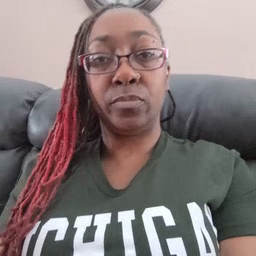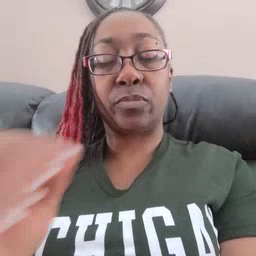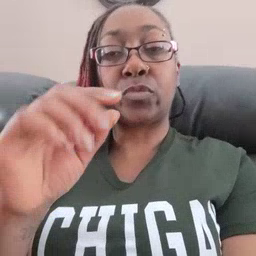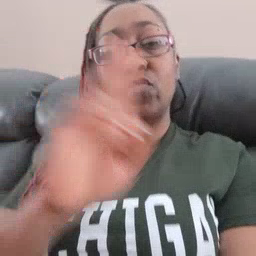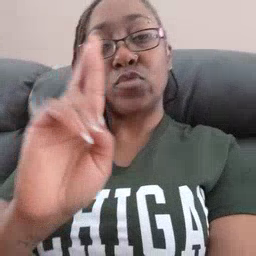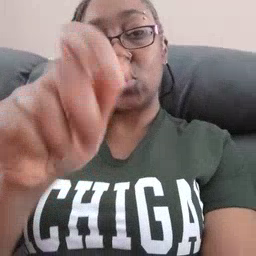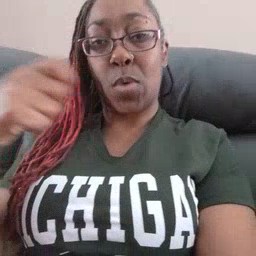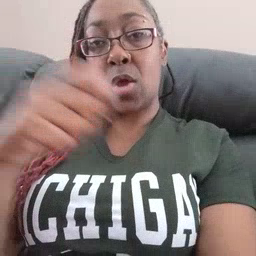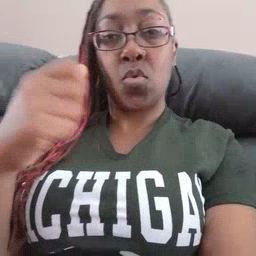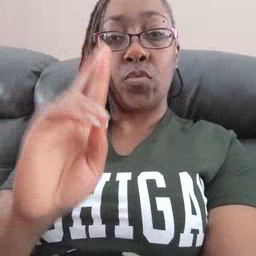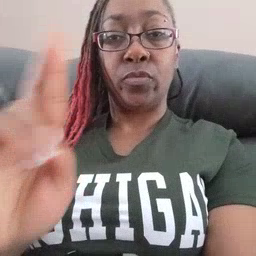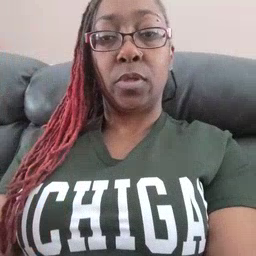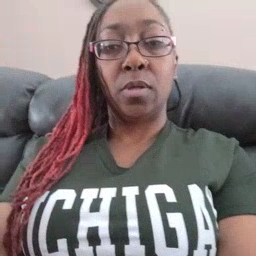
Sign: refrigerator